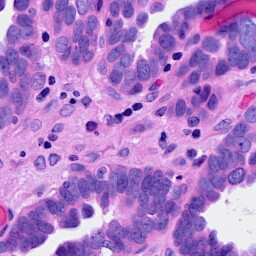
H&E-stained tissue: Ovarian